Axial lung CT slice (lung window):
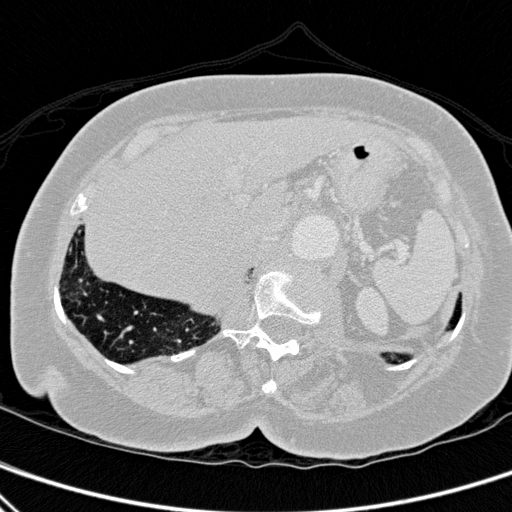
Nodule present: no